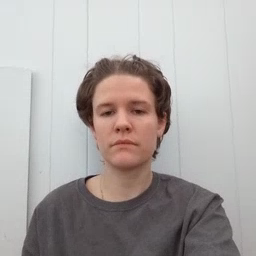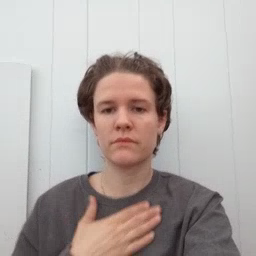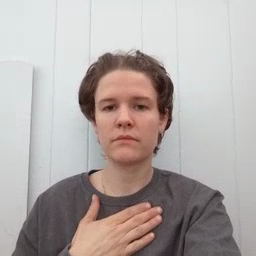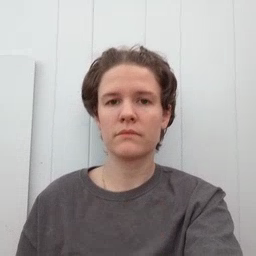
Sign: minemy